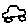
Label: car